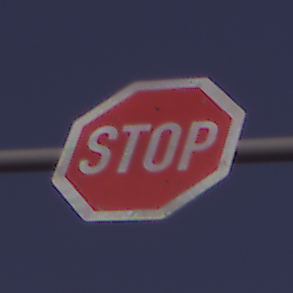
Verkehrszeichen: Stop
Umgebung: Outdoor, Nature
Tageszeit: Dawn
Wetter: PartlyCloudy
Licht: Natural
Jahreszeit: NotSpecified
Kontrast: MediumContrast